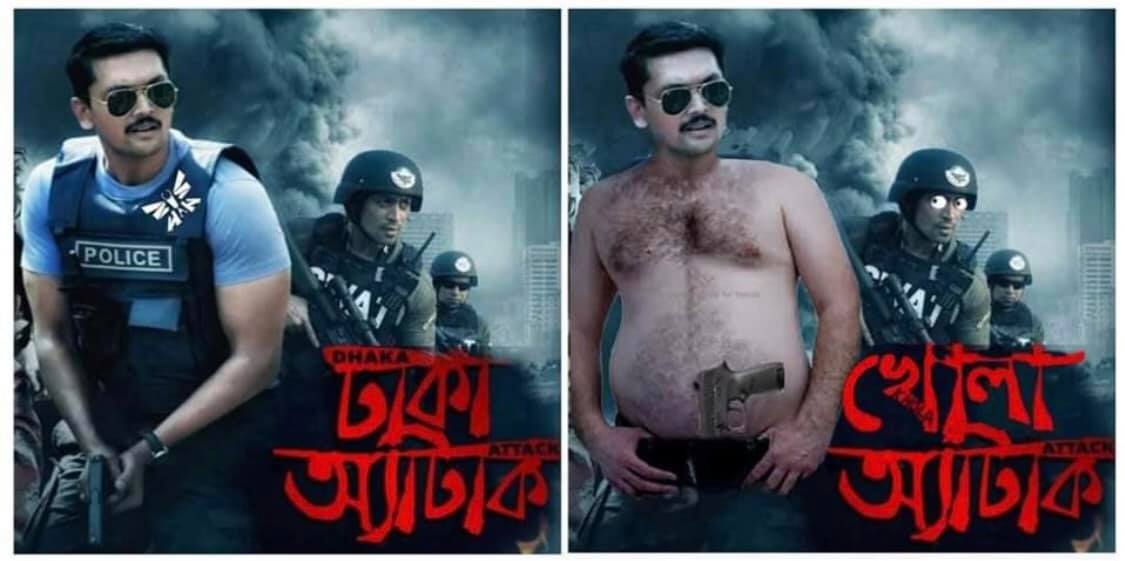
Caption: ঢাকা অ্যাটাক    খোলা অ্যাটাক
Label: hate